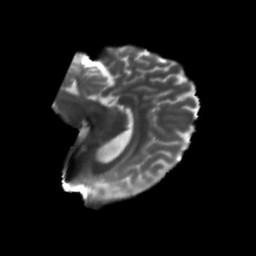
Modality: T2w
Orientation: sagittal
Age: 36
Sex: female
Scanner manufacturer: siemens
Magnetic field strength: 3 T
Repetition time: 5.47 s
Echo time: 0.0854 s